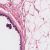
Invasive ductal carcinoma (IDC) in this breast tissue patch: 0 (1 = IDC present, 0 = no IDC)